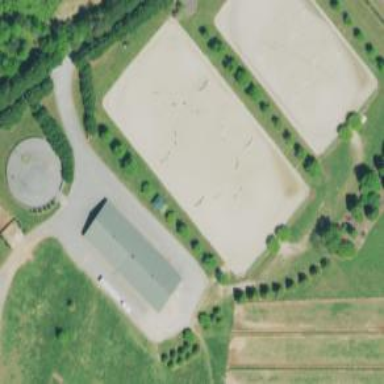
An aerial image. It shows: Leisure land designated for horse riding.